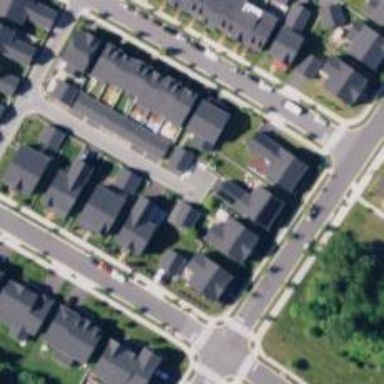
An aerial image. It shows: Alley classified as service road.